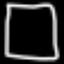
Label: square